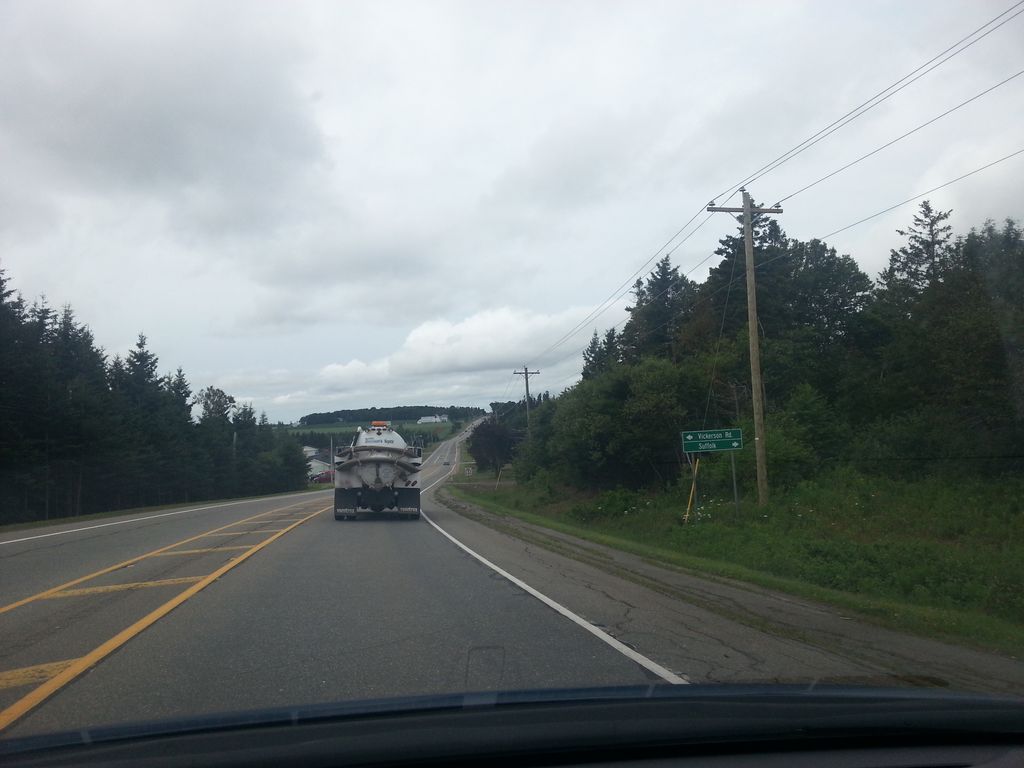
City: charlottetown